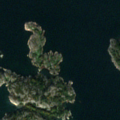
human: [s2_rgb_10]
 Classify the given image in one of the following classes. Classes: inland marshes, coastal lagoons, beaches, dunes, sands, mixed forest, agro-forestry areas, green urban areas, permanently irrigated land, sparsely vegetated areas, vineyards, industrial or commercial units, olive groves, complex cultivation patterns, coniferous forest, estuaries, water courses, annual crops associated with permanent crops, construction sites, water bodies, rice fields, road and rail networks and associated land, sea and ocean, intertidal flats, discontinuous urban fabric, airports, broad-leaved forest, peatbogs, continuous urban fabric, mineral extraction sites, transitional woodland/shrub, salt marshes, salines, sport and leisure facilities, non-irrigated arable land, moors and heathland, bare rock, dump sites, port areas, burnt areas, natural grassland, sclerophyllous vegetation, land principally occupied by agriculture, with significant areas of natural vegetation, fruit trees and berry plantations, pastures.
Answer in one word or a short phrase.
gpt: bare rock, sea and ocean